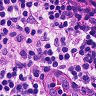
Metastatic tissue present: no